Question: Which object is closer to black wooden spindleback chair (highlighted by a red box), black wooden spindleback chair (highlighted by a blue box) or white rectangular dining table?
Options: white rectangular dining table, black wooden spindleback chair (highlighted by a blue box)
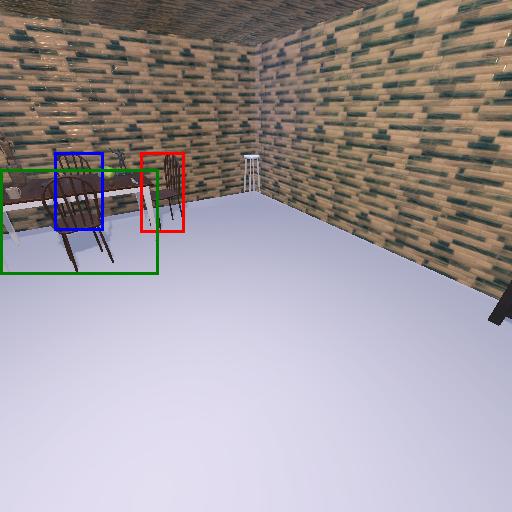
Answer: white rectangular dining table